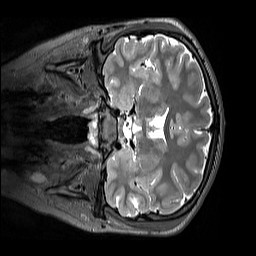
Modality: T2w
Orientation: coronal
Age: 13
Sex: female
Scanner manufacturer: siemens
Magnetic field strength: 3 T
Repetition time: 3.2 s
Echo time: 0.408 s